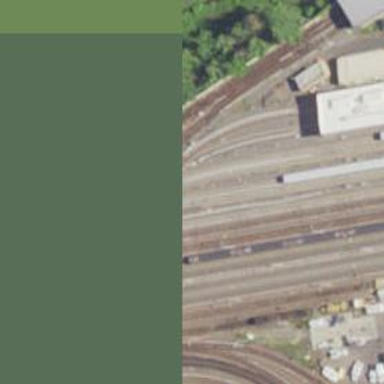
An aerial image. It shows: Electrified rail service yard.